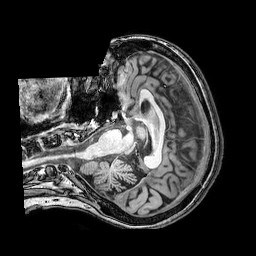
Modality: T1w
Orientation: axial
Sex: female
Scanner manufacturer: philips
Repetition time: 0.008169 s
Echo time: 0.00374 s